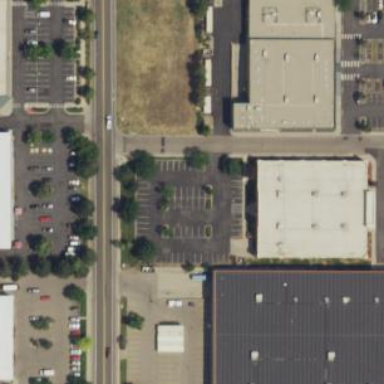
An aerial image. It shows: Parking area with surface.